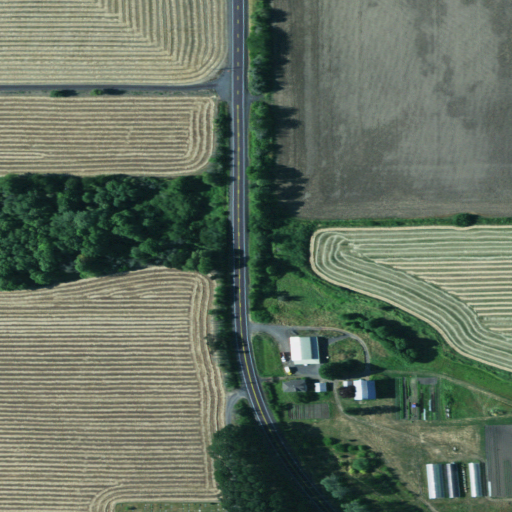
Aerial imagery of valley in Oregon named Plum Valley containing cultivated crops, pasture, low intensity development, herbaceous wetlands, woody wetlands, medium intensity development, and open development